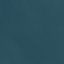
Land use / land cover: SeaLake